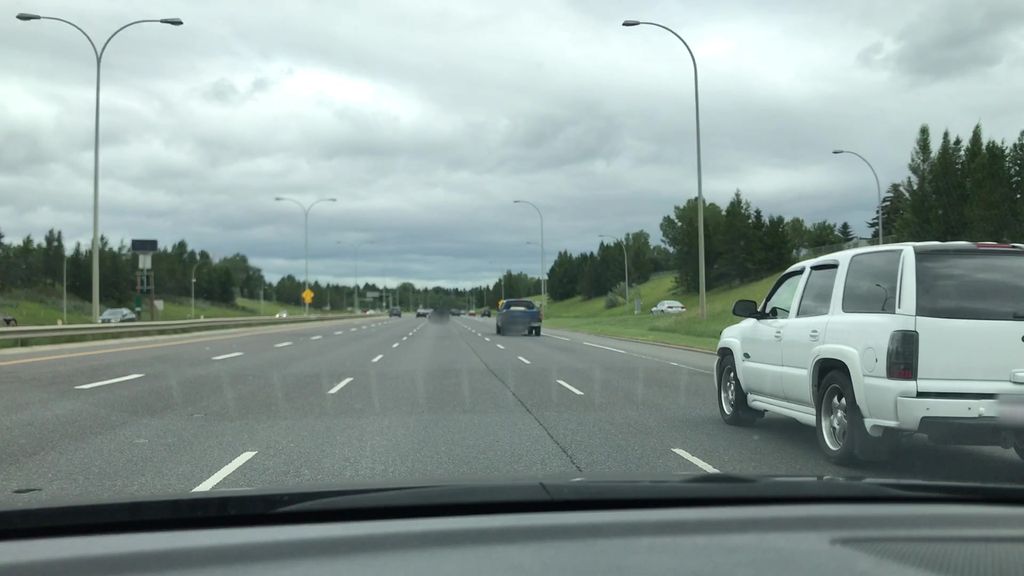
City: edmonton